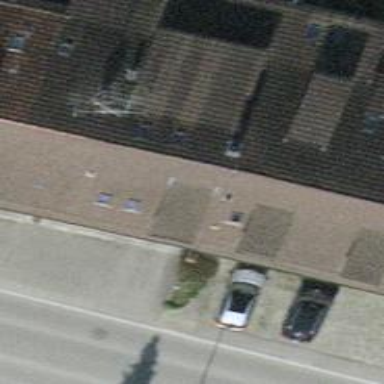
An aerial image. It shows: Terrace-style building with gabled roof.